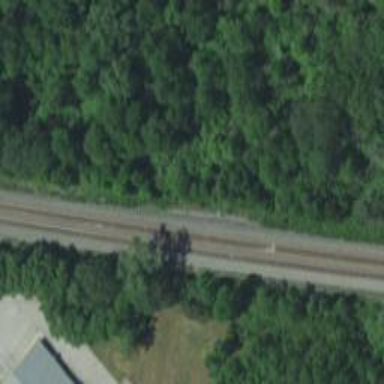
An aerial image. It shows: Railway track.